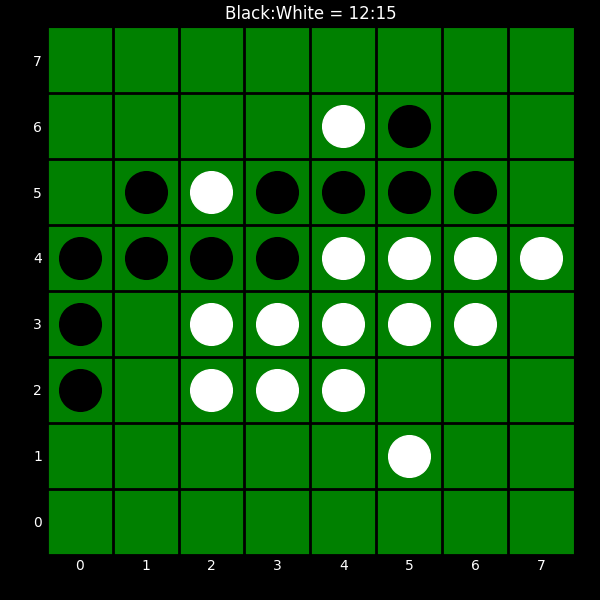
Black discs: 12
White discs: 15